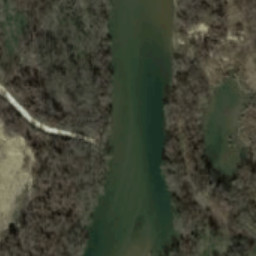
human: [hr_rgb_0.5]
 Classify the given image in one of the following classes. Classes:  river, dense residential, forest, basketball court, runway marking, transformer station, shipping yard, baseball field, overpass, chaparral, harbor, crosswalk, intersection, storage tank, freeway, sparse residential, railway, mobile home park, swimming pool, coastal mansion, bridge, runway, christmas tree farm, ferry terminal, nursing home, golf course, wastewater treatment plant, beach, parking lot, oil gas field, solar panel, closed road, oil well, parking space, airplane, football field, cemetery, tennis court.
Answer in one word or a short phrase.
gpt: river